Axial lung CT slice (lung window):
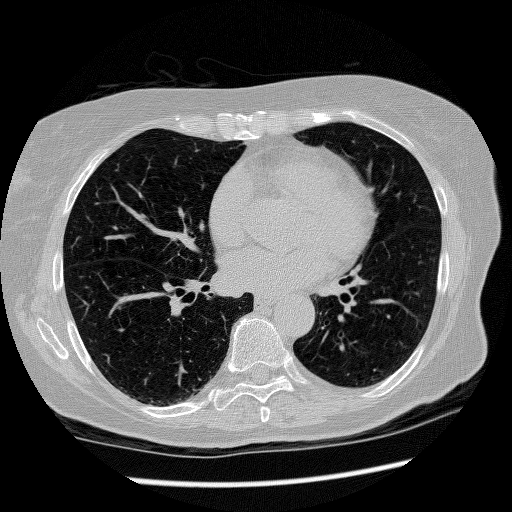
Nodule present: no